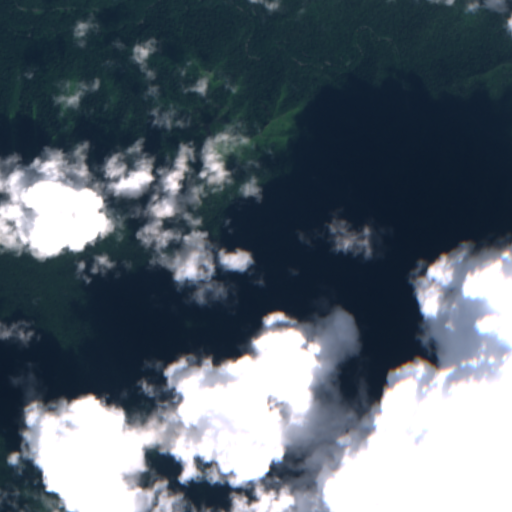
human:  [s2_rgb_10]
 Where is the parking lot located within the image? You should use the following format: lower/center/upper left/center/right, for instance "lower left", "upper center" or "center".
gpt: The parking lot is located in the upper of the image.
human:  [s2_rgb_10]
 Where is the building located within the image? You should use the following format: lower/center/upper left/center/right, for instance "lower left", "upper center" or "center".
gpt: The building is located in the upper left of the image.
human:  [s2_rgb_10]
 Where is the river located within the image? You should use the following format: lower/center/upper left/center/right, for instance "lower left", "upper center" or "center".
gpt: The river is located in the upper of the image.
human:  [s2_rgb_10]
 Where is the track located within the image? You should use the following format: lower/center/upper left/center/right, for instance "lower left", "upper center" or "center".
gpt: There is no track in the image.